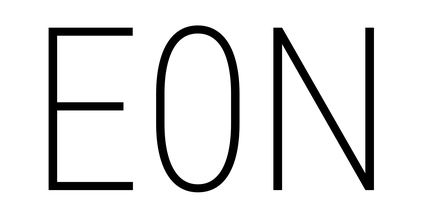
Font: Roboto_Condensed_ExtraLight